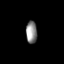
Tissue: lung
Cell type: Myeloid cells
Senescence score: 0.5865
Nuclear area (px): 247
Mean DAPI intensity: 138.688